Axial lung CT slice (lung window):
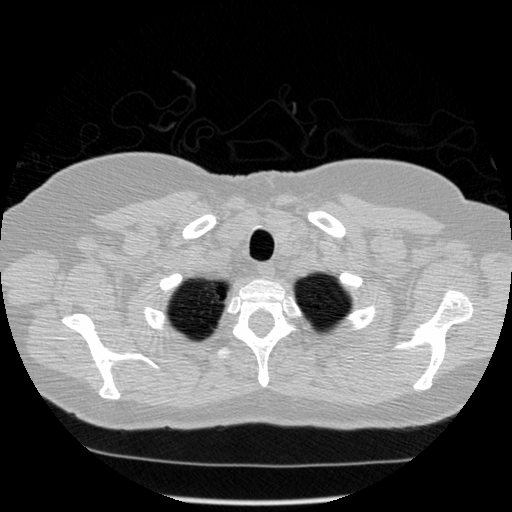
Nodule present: no